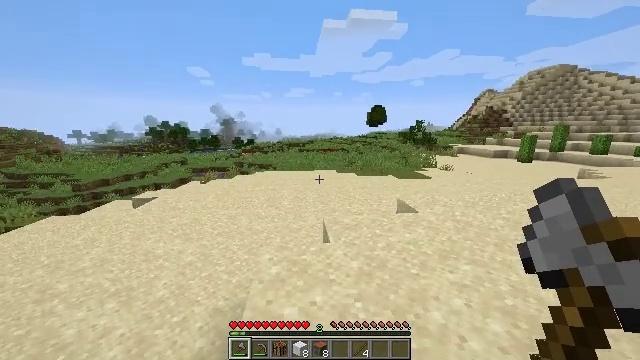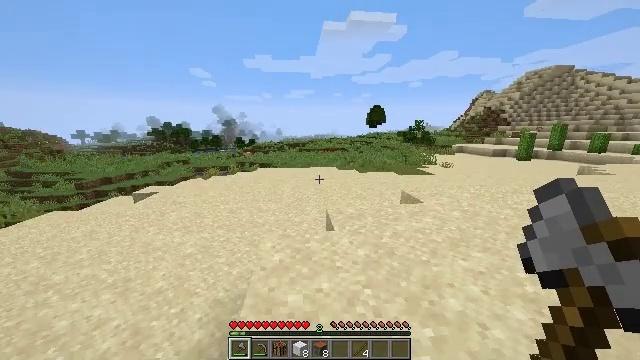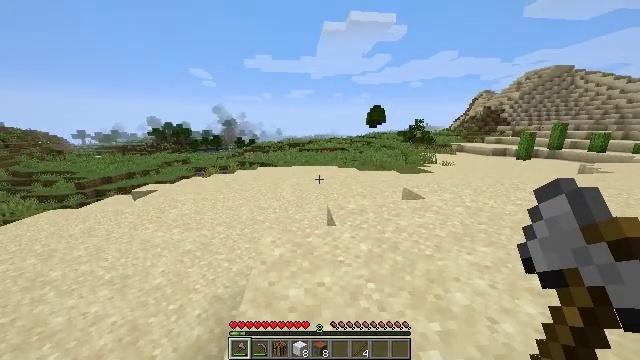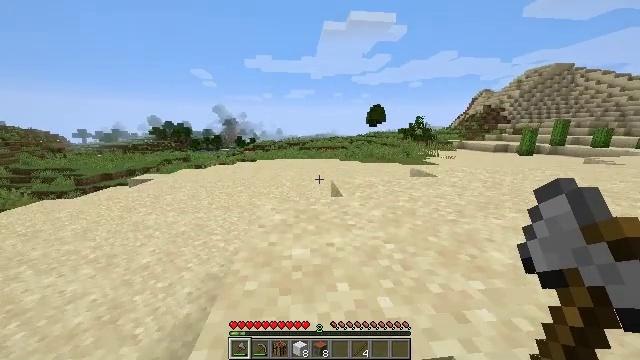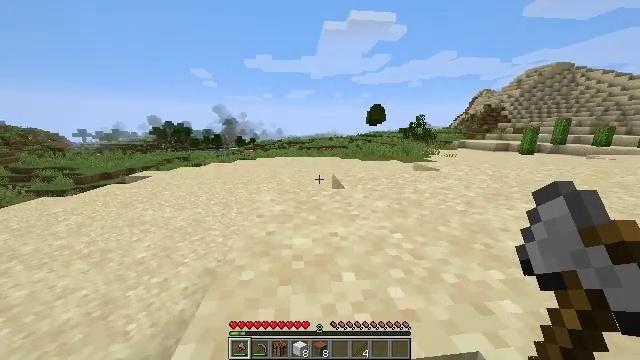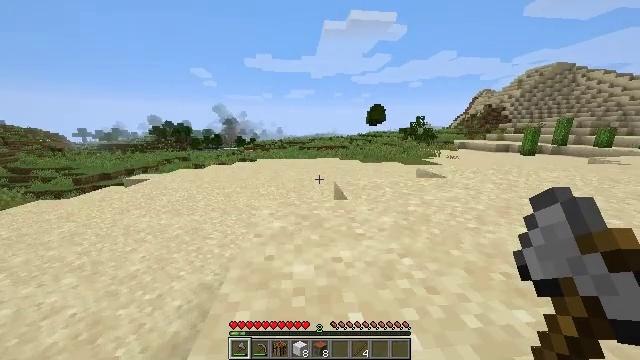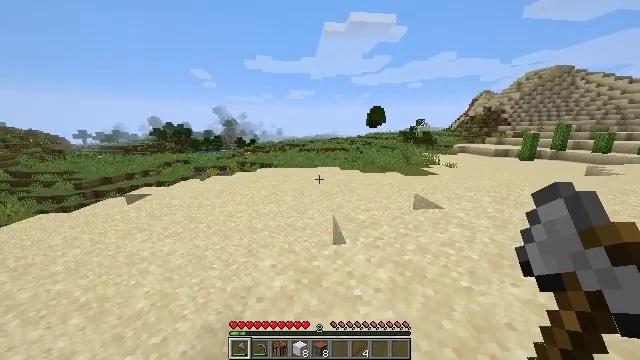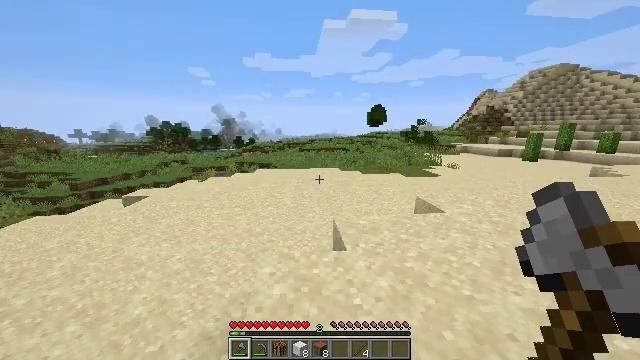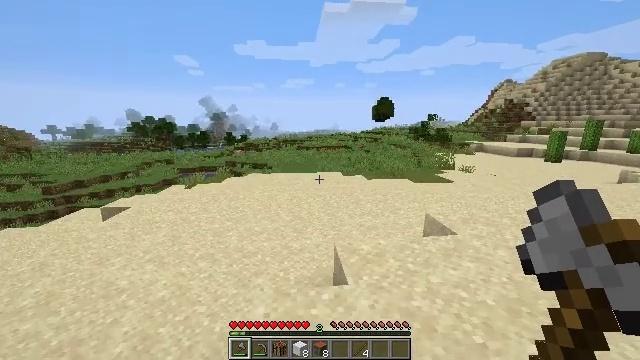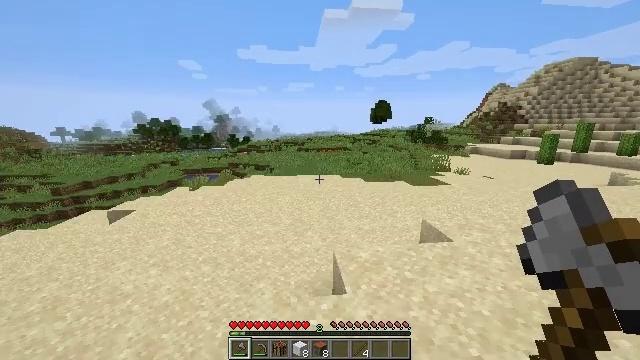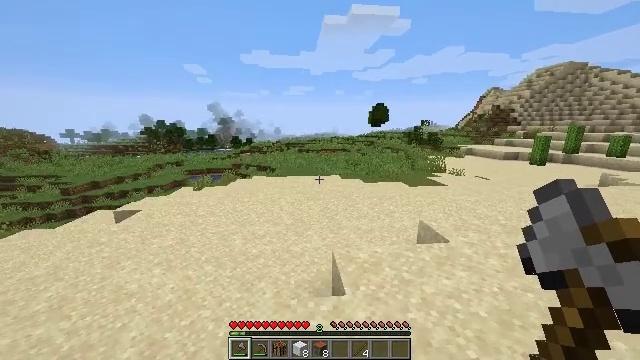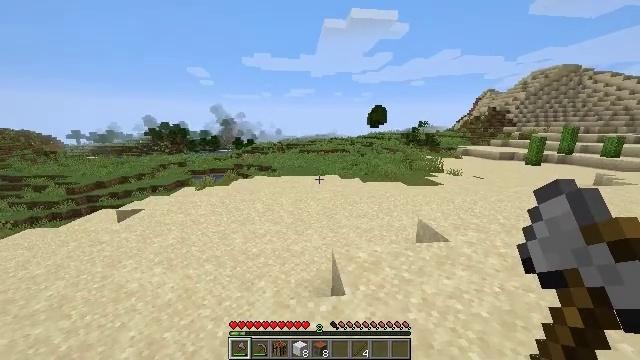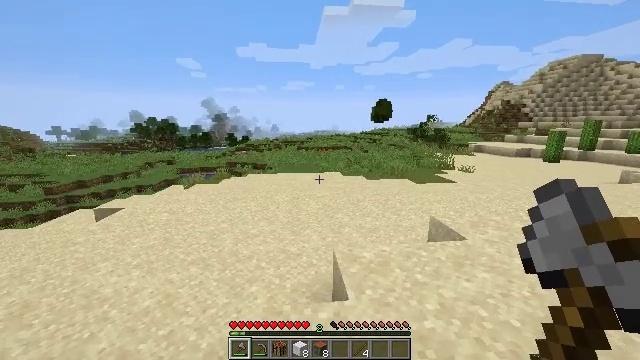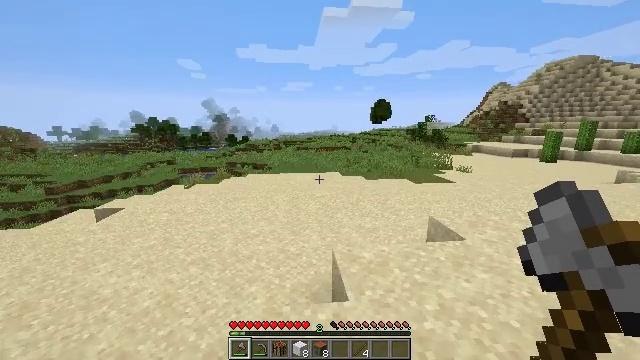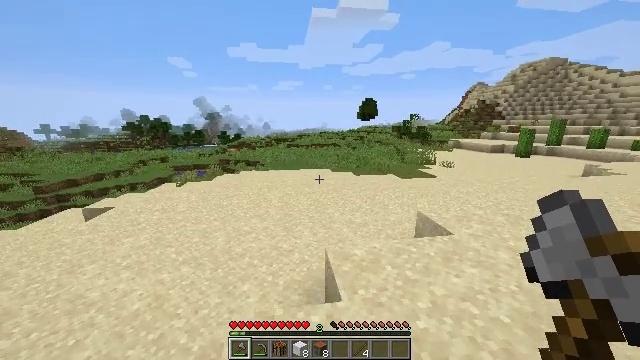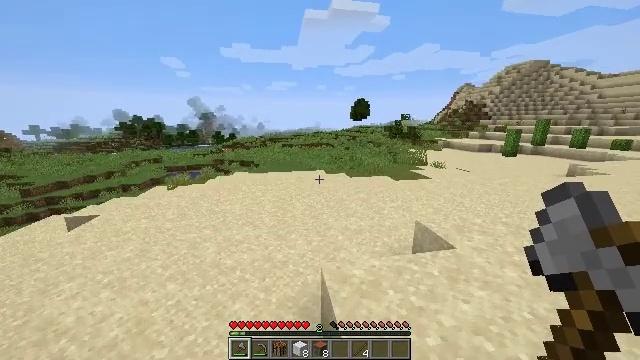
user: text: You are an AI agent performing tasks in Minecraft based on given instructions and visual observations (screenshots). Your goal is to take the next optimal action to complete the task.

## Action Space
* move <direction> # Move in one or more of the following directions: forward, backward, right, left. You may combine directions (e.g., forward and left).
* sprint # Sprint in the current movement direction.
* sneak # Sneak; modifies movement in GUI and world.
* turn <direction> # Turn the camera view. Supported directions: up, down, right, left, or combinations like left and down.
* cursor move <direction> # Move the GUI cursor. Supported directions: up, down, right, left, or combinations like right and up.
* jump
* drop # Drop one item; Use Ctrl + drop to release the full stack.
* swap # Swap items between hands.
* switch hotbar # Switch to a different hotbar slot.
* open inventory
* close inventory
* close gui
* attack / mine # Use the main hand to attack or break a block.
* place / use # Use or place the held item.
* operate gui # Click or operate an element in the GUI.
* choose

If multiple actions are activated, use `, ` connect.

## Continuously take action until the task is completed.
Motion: motion action
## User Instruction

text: Craft cooked mutton with raw mutton and coal in the furnace.
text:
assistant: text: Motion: move forward, sprint, jump
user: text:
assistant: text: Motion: move forward, sprint, jump
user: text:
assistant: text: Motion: move forward, sprint, jump
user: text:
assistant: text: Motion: move forward, sprint, jump
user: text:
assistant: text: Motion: move forward, sprint, jump
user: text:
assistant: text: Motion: move forward, sprint, jump
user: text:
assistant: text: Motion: move forward, sprint, jump
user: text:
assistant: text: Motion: move forward, sprint, jump
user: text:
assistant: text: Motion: move forward, sprint, jump
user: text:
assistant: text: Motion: move forward, sprint, jump
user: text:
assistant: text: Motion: move forward, sprint, jump
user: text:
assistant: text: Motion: move forward, sprint, jump
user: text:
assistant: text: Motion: move forward, sprint, jump
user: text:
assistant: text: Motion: move forward, sprint, turn right and down, jump
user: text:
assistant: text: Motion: move forward, sprint, turn right, jump
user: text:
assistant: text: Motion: move forward, sprint, jump
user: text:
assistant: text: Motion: move forward, sprint, turn right, jump
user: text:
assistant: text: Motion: move forward, sprint, jump
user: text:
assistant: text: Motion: move forward, sprint, jump
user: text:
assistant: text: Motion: move forward, sprint, jump
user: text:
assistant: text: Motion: move forward, sprint, jump
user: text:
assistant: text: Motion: move forward, sprint, jump
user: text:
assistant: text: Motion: move forward, sprint, jump
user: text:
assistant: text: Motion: move forward, sprint, jump
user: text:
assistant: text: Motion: move forward, sprint, jump
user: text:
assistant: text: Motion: move forward, sprint, jump
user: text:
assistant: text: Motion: move forward, sprint, jump
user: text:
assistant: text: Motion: move forward, sprint, jump
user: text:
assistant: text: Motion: move forward, sprint, jump
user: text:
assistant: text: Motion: move forward, sprint, jump